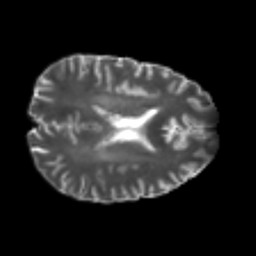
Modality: T2w
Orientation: axial
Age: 30
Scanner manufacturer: philips
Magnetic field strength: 3 T
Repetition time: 8.43 s
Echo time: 0.1273 s